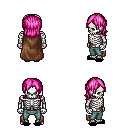
a pixel art fantasy rpg character, male body template, skeleton, brown cape, teal pants, pink long bangs hairstyle, black slippers, four views (front, back, left, right), 2x2 character sprite sheet, small pixel art, hard edges, no anti-aliasing